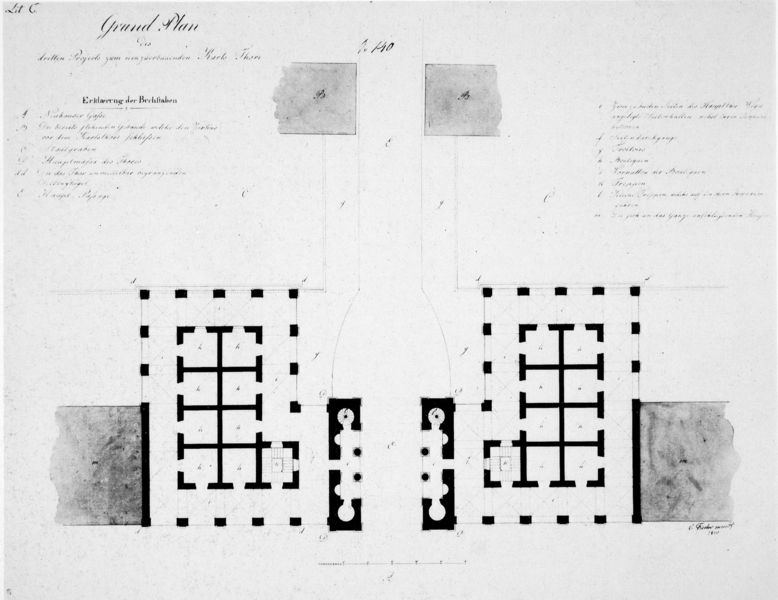
Titel: Karlstor in München, Grundriss (Projekt C)
Künstler: Carl von Fischer
Standort: München
Institution: Architektursammlung der Technischen Universität
Schlagwörter: dunkel, flügel, weiß, ausschnitt, grau, hell, pfeiler, raum, schwarz, skizze, stützen, säule, säulen, zeichen, zeichnung, zimmer, gebäude, haus, park, schloss, alt, architektur, bild, signatur, gitter, kirche, wege, verbindung, blatt, turm, garten, schiff, schrift, bilder, papier, ecke, ansicht, zwei, mauer, linien, hof, saal, treppe, treppen, detail, symmetrie, inschrift, zahlen, deutsch, striche, tor, foto, punkte, wände, eingang, gang, kolonnade, umgang, kreuz, palast, palazzo, druck, text, buchstabe, buchstaben, beschriftung, überschrift, flur, räume, entwurf, ecken, quadrate, portal, villa, karte, seiten, eck, mauern, empfang, konstruktion, einfahrt, plan, grund, register, nummerierung, geometrie, bau, nummer, englisch, raster, beschreibung, landsitz, legende, riss, grundriss, bauwerk, aufriss, etage, architekturzeichnung, maßstab, bauplan, architekt, vorzeichnung, fundament, notizen, erdgeschoss, baukörper, obergeschoss, eckpunkte, grand plan, schirft, fundamente, liste, arhitektur, sääle, 1700, listung, großbau, treppenbau